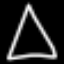
Label: octagon